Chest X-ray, PA view. Patient: 66 years old, sex M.
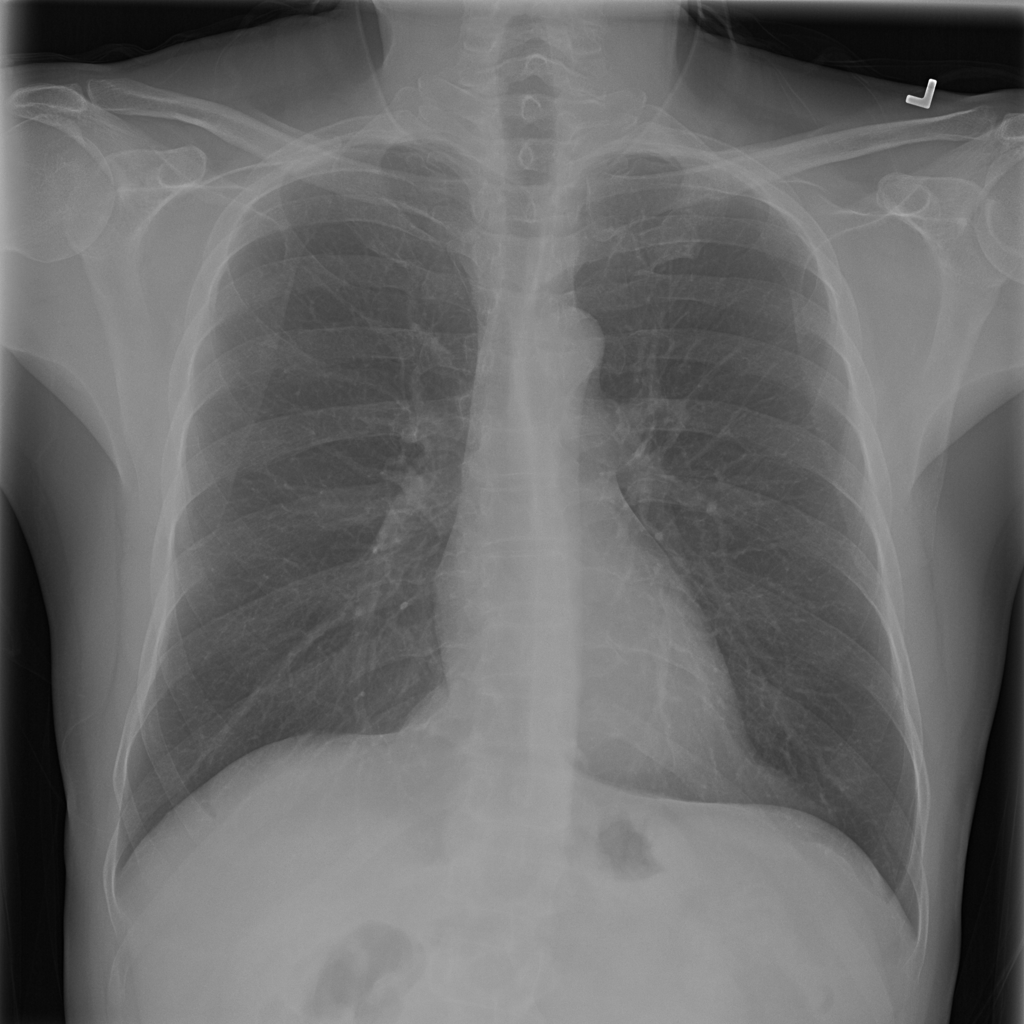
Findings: No Finding